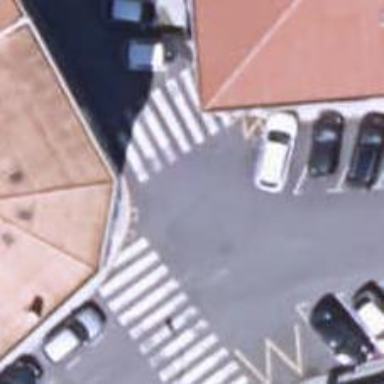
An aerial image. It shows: Marked crossing with traffic calming table.